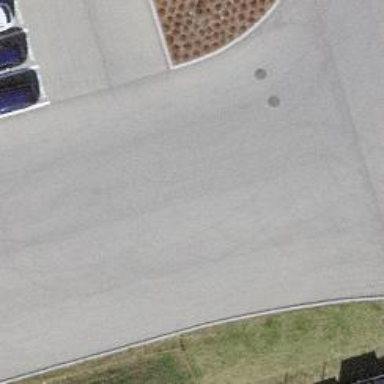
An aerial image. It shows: Road serving as parking aisle.